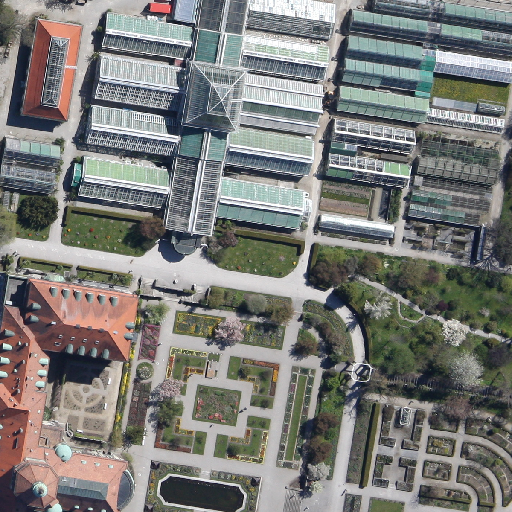
Referring expression: sidewalk